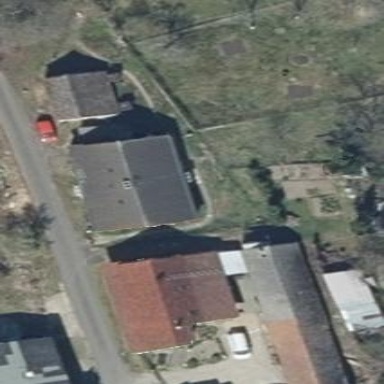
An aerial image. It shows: Residential building with gabled roof oriented along direction.